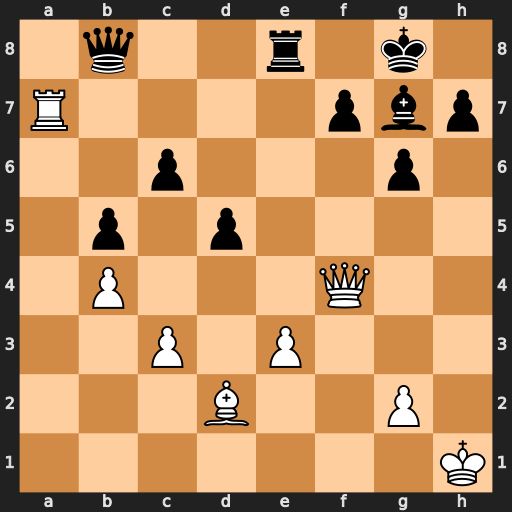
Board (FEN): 1q2r1k1/R4pbp/2p3p1/1p1p4/1P3Q2/2P1P3/3B2P1/7K
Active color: w
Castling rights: -
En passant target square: -
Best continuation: Qxf7+ Kh8 Qxg7#